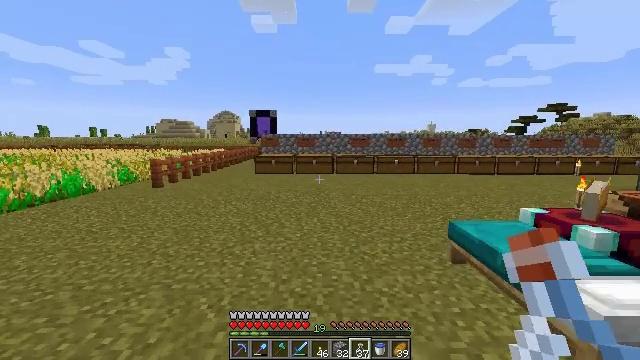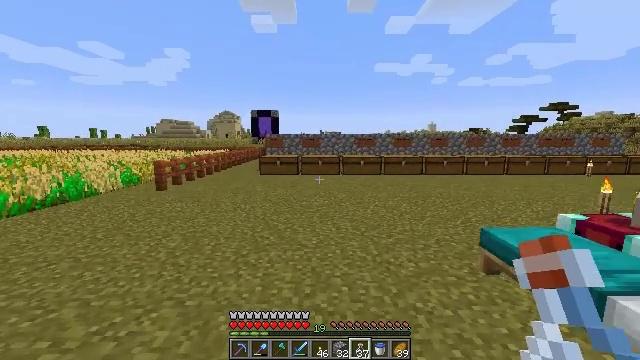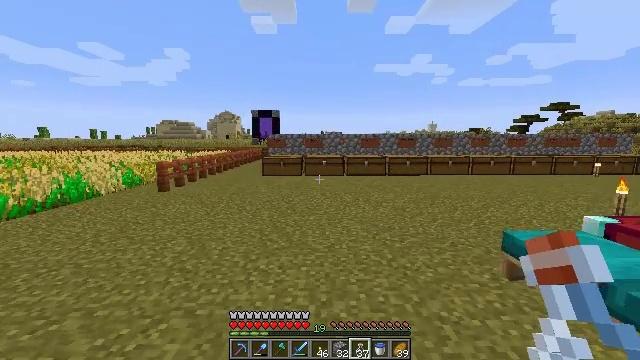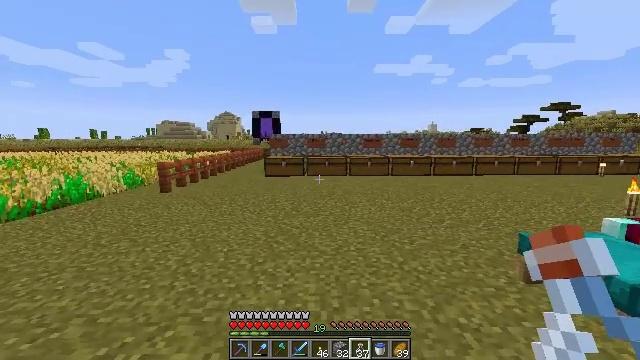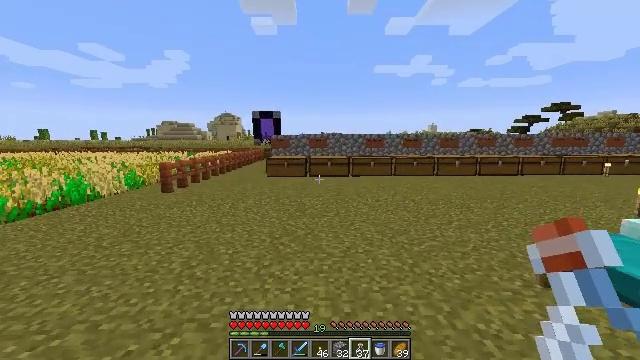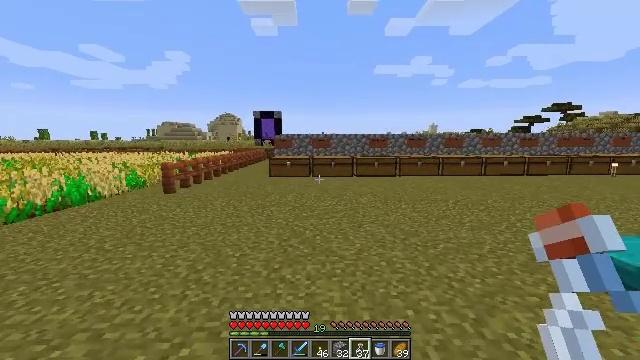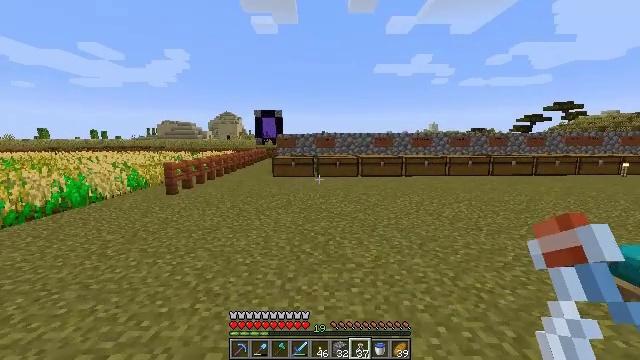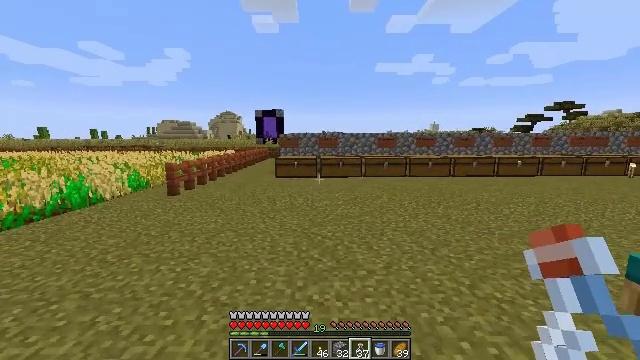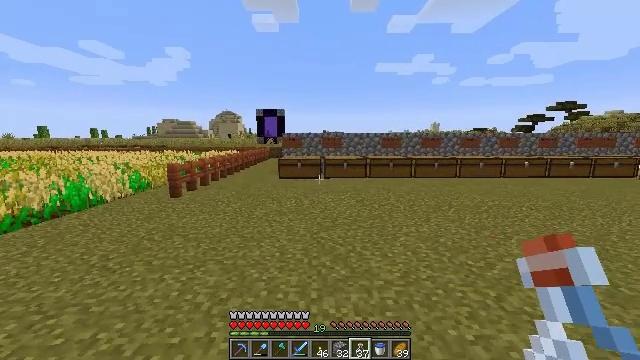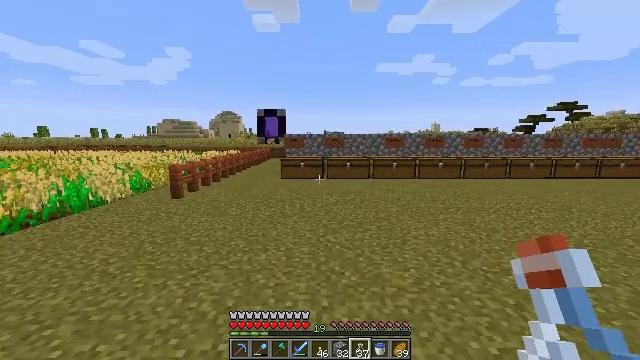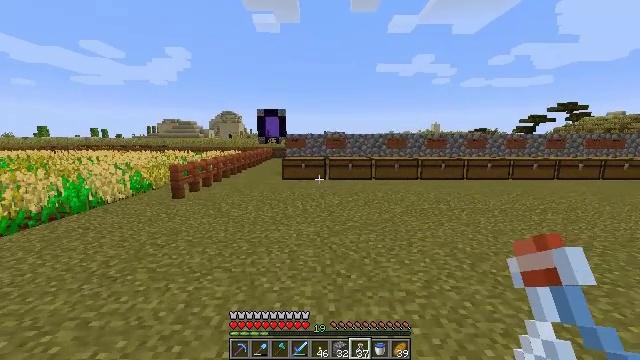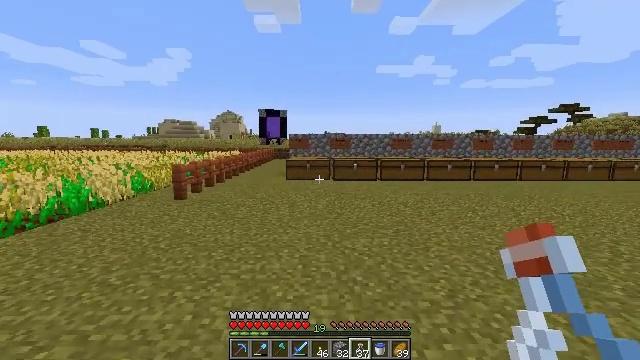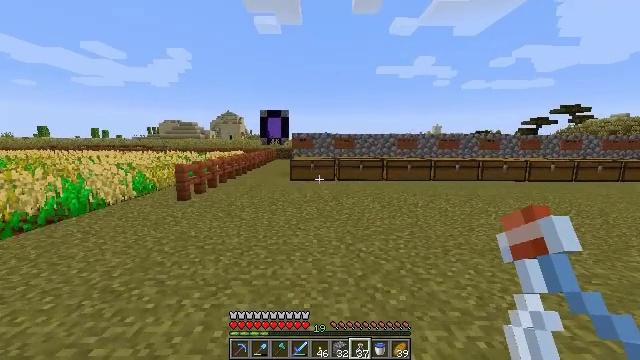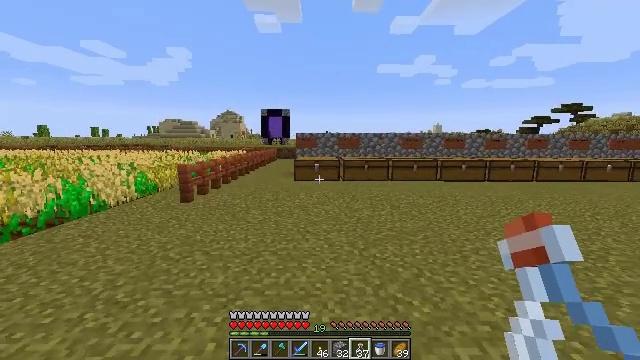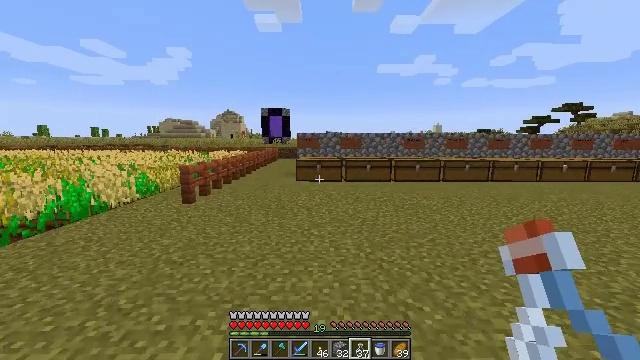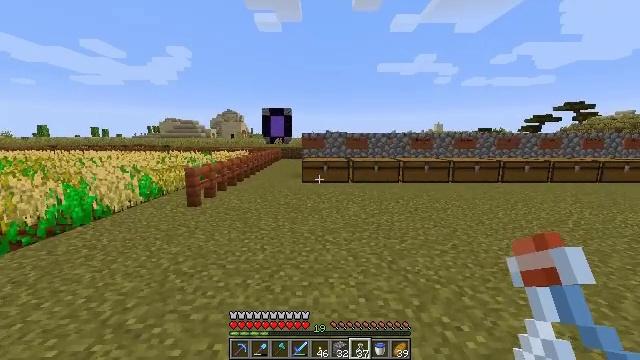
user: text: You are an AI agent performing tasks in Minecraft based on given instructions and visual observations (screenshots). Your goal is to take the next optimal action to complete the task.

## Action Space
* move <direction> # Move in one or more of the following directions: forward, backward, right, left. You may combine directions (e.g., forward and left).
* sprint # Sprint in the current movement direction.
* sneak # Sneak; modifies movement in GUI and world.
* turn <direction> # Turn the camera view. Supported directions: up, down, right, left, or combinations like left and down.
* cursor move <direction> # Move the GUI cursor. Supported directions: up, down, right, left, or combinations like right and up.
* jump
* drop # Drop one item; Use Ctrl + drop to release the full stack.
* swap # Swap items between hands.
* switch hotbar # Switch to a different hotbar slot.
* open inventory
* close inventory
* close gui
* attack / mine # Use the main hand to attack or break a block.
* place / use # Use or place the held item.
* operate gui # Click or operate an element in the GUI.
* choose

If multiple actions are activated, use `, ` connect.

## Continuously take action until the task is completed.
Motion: motion action
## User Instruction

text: Drop a glass bottle.
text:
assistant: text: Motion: move forward and move left
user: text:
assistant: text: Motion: move forward and move left
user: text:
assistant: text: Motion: move forward and move left
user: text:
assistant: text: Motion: move forward and move left
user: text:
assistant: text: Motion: move forward and move left
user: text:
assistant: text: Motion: move forward and move left
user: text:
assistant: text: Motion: move forward and move left
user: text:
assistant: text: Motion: move forward and move left
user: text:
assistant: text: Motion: move forward and move left
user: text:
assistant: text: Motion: move forward and move left
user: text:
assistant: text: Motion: move forward and move left
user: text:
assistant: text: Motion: move forward and move left
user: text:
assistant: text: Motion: move forward and move left
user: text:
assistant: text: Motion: move forward and move left
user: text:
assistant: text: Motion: move forward and move left
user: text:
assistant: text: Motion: move forward
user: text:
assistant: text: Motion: move forward
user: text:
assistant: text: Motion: move forward
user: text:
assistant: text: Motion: move forward
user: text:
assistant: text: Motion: move forward
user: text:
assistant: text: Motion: move forward
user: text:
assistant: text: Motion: move forward
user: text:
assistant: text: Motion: move forward
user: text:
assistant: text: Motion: move forward
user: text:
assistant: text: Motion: move forward
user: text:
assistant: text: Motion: move forward
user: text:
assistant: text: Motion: move forward
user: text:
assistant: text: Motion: move forward
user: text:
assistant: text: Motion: move forward
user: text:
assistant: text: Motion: move forward